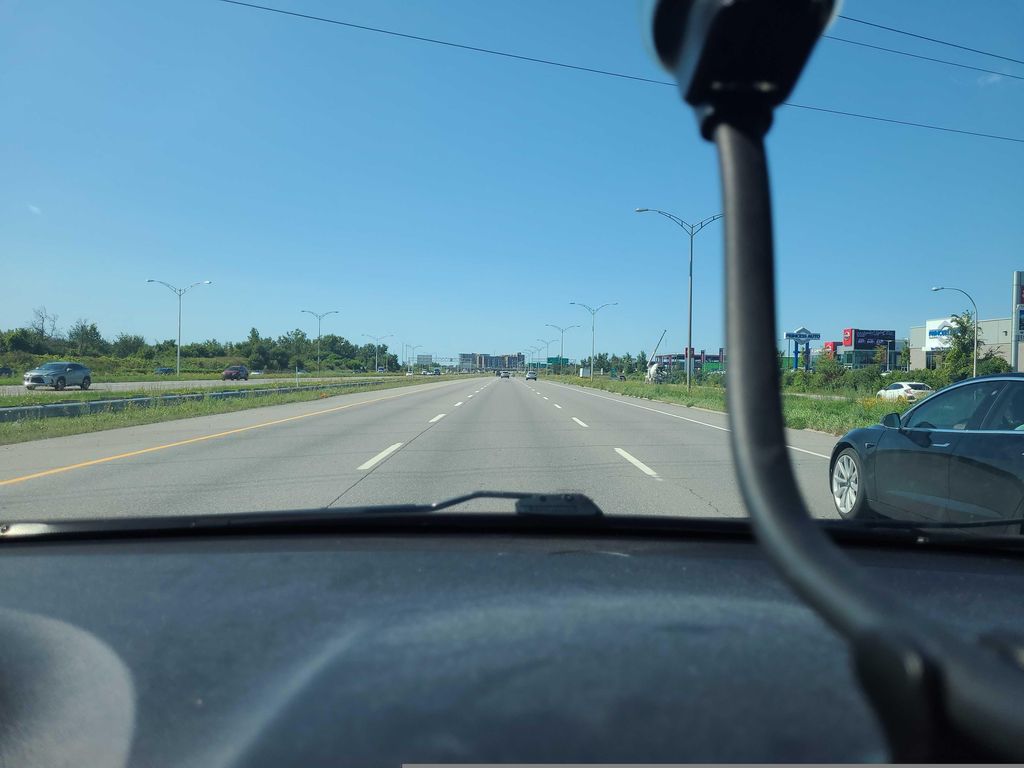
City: montreal